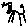
Label: cat